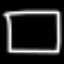
Label: square